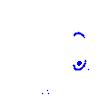
Particle: kaon